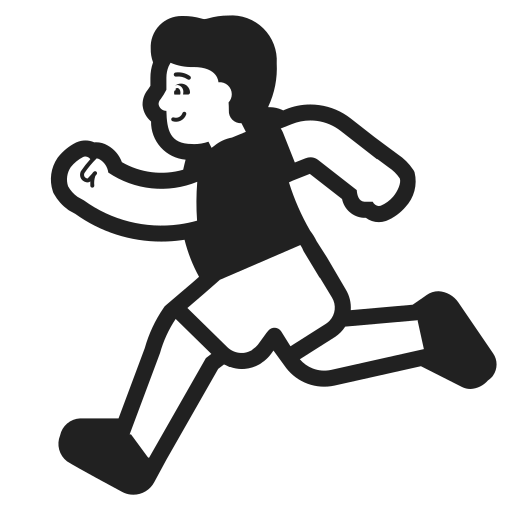
person running high contrast default